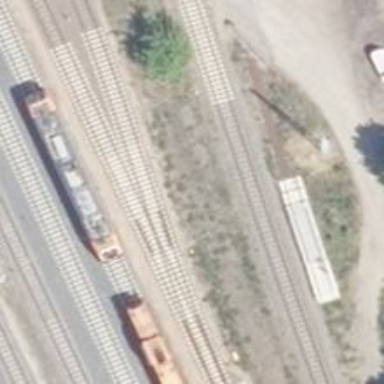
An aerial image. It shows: Railway switch.